Question: I have this in the 'HTTPGET' Controller
'''
SelectList ConvenioList = Utilidades.ObtenerConveniosList();
ViewData["ConveniosList"] = ConvenioList;
return View();
'''
In the Razor View I have theses code for represent the list in 'DropDownList' Like this:
'''
@Html.DropDownList("ConveniosList", (IEnumerable<SelectListItem>)ViewData["ConveniosList"], new { @class = "form-control pull-right", @id = "ConvenioId", @style = "color:black;" })
'''
And then The List show it like this in the screen:
DropDownList With Data

I want when a selected one item and summit search button Get the value select in the controller POST like this:
'''
[HttpPost]
public ActionResult Transactions (string rangofecha, [<selected list value>] , string referencia)
{ //do soothing with the values received }
'''
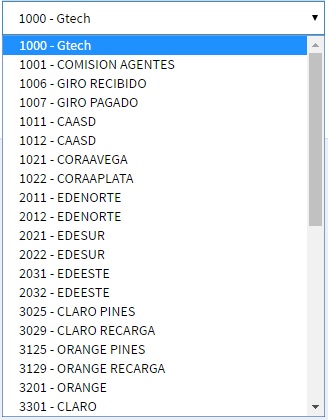
Answer: In your View you have this:
'''
@Html.DropDownList("ConveniosList", (IEnumerable<SelectListItem>)ViewData["ConveniosList"], new { @class = "form-control pull-right", @id = "ConvenioId", @style = "color:black;" })
'''
In MVC, model binding is dependent on the name of the element.. and in your case, the name of the dropdownlist is 'ConveniosList' (the first parameter in the DropDownList overload).
So in your controller, where you are binding the values with your action, you need to include the name of the dropdownlist in your parameters like so:
'''
public ActionResult Transactions (string rangofecha, /*[<selected list value>]*/string ConveniosList , string referencia)
'''
The reason why you have to declare 'ConveniosList' as a string is because when you select a value from a dropdownlist.. the value is sent to the controller.. and the value is of type string.
Let me know if this helps.